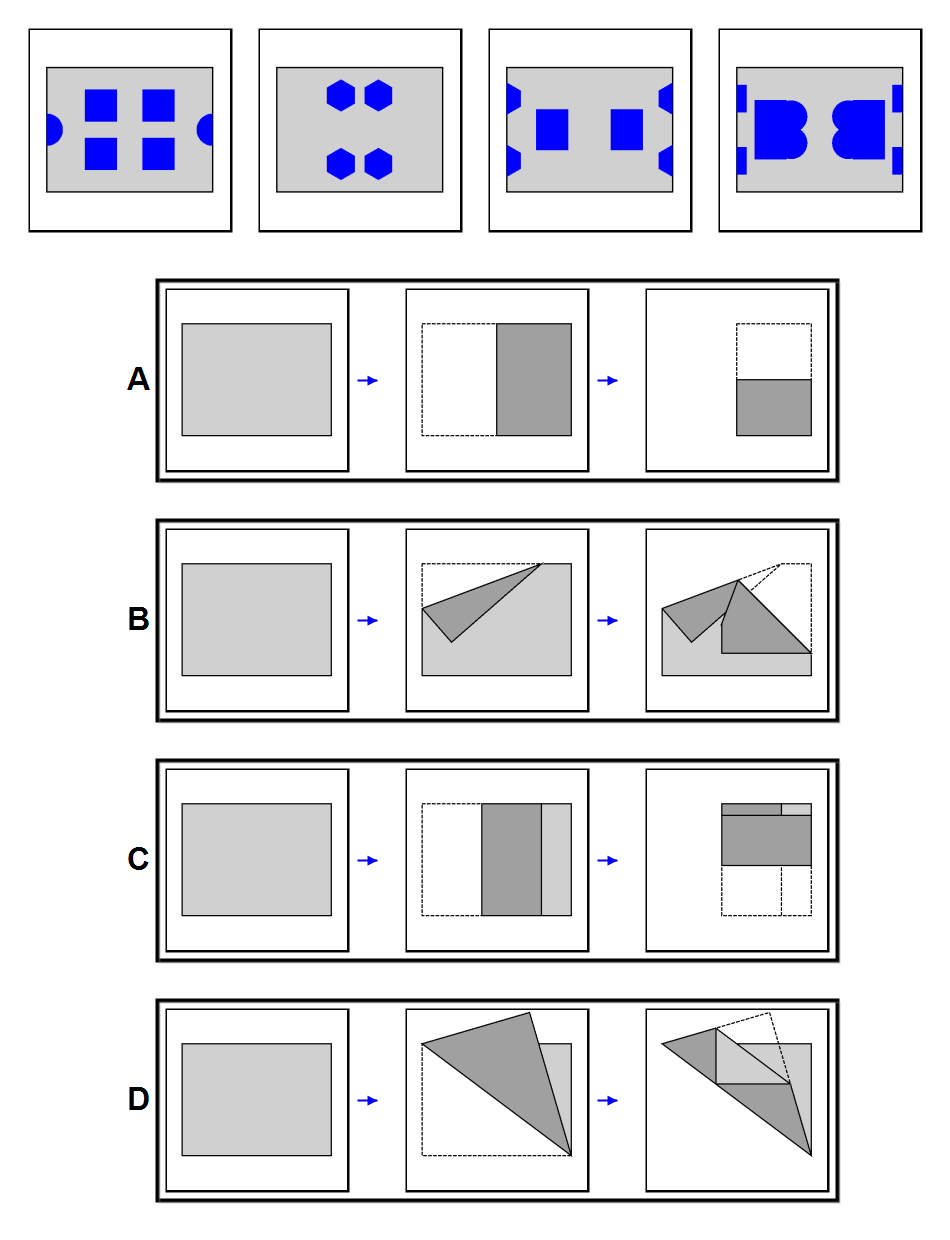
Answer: A